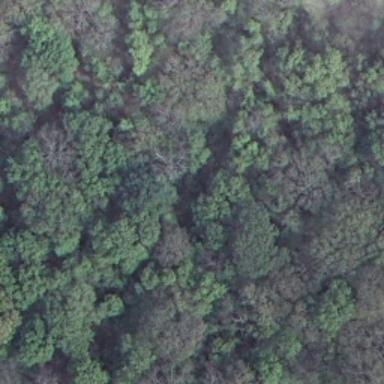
This is a dense forest with lots of dark green trees .